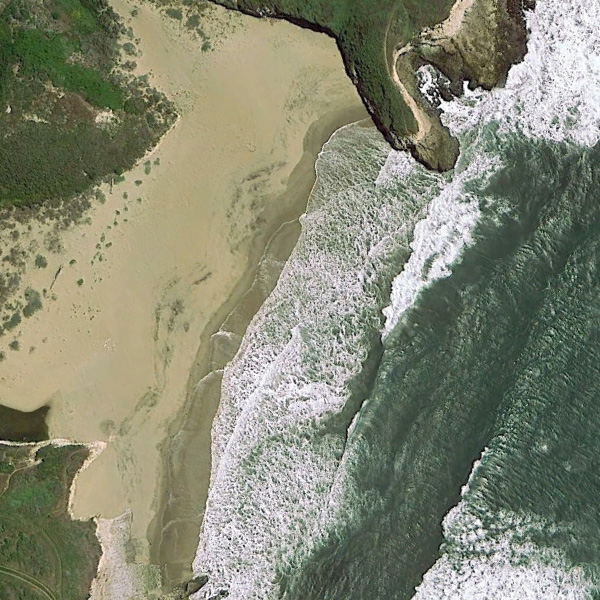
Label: Beach